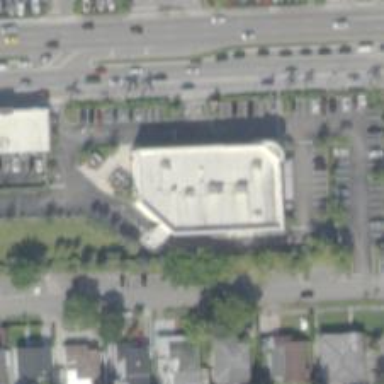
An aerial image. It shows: Pharmacy providing healthcare services.